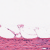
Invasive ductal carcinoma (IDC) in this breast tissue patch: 0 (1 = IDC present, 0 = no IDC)